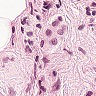
Metastatic tissue present: yes